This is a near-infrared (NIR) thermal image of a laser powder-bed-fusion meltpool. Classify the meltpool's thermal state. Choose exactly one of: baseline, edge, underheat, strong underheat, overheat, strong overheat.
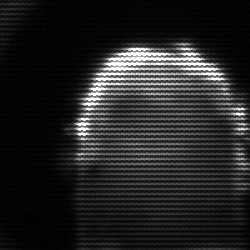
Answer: baseline